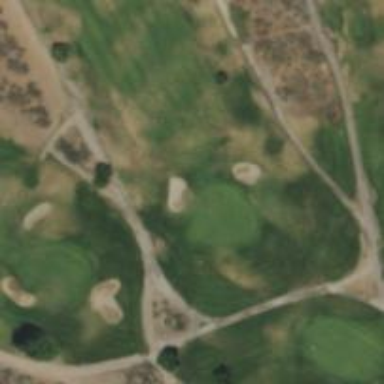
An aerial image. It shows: Golf hole.